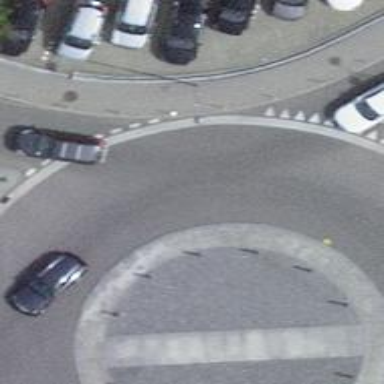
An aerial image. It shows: Primary highway with asphalt surface leading to roundabout.